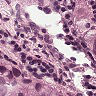
Metastatic tissue present: yes